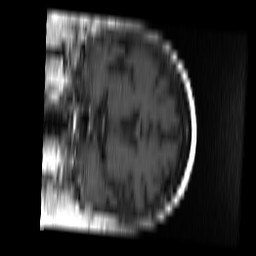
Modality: T1w
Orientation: coronal
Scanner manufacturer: ge
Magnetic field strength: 1.5 T
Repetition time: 0.5167 s
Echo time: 0.011 s